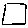
Label: square